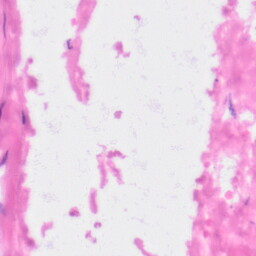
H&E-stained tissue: Kidney